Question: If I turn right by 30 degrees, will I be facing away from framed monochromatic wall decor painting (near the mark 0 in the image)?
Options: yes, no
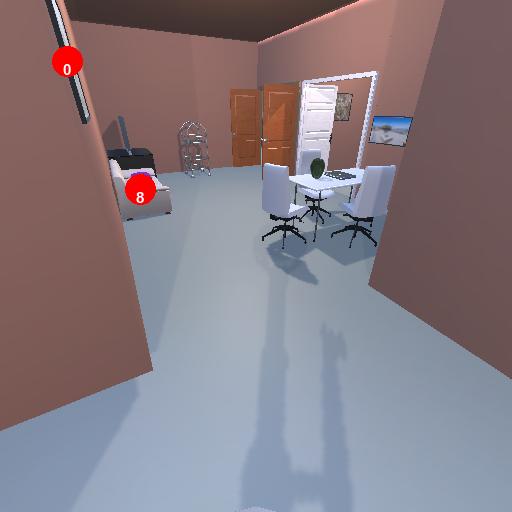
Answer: yes